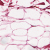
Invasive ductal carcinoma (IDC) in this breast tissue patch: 0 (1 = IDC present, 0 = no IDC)